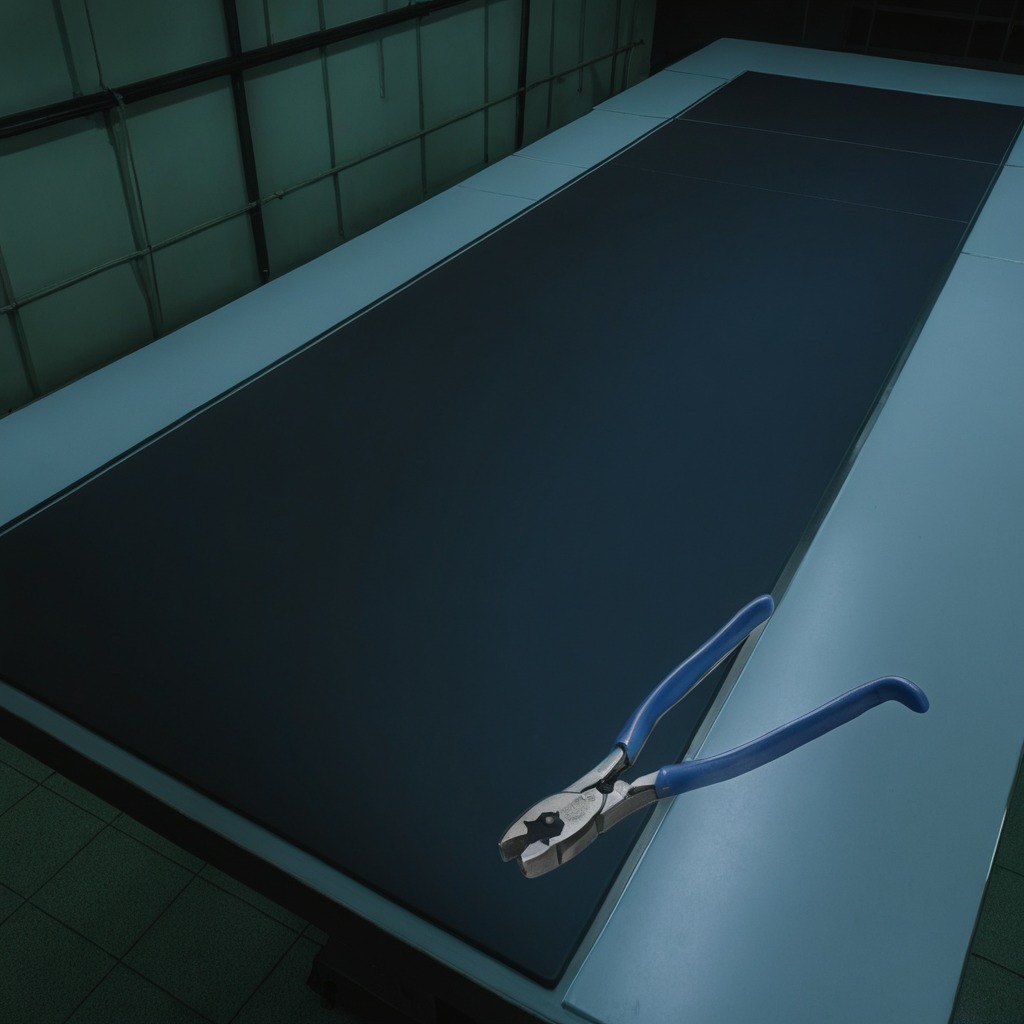
A plier is lying on the table in the railway signal maintenance room.